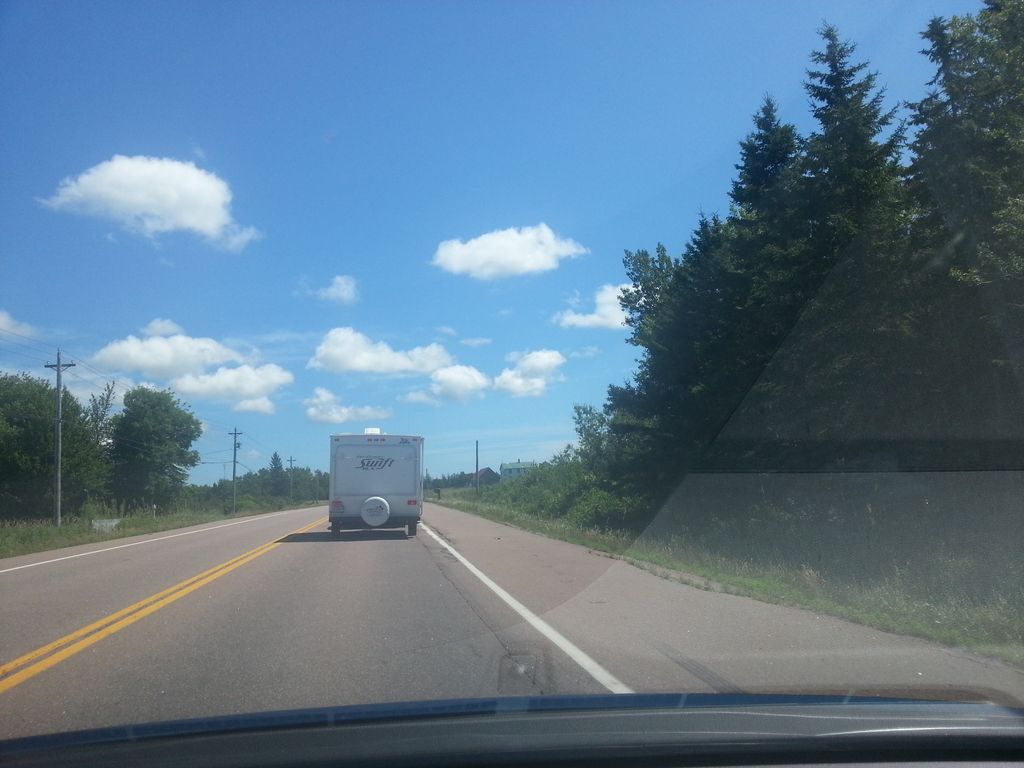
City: charlottetown